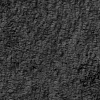
Atmospheric dust classification: not_dusty